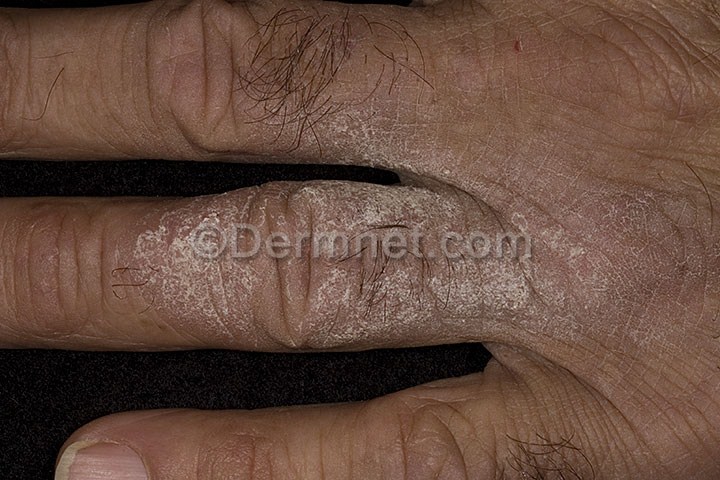
Disease: Eczema Photos